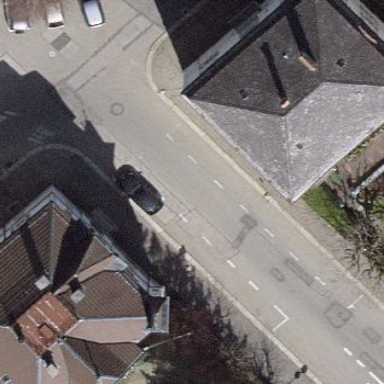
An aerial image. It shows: Street-side parking area.